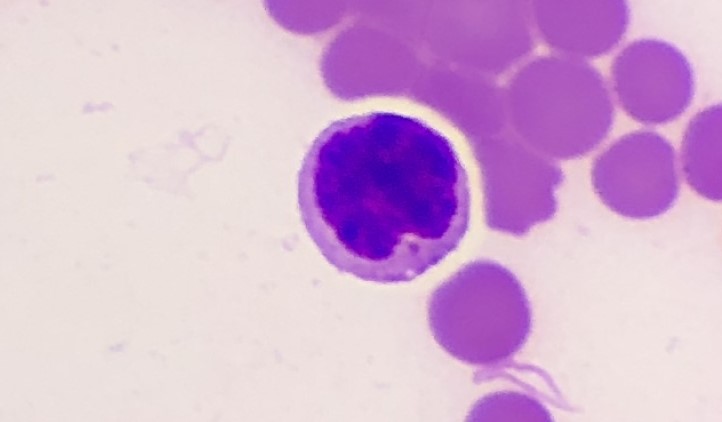
White blood cell type: Lymphocyte